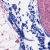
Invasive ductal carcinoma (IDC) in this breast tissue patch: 0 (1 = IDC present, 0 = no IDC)